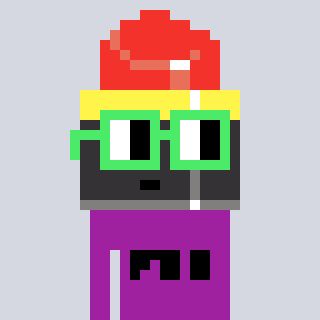
a pixel art character with square light green glasses, a lipstick-shaped head and a magenta-colored body on a cool background